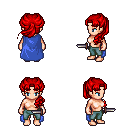
a pixel art fantasy rpg character, female body template, human, light skin, blue cape, teal pants, red princess hairstyle, dagger, four views (front, back, left, right), 2x2 character sprite sheet, small pixel art, hard edges, no anti-aliasing